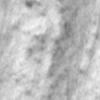
Label: no_change